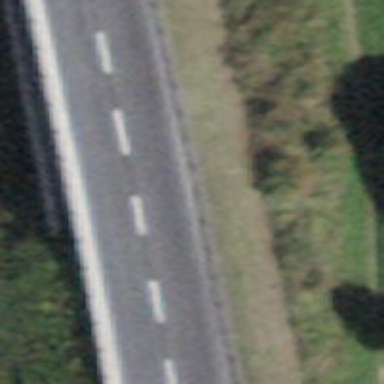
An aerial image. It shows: Primary highway bridge with asphalt surface and no sidewalk.